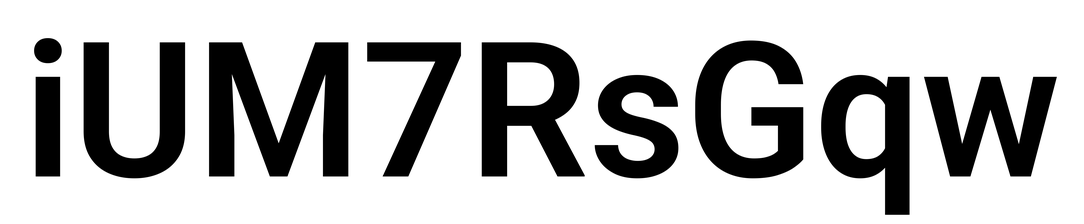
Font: Roboto_SemiBold